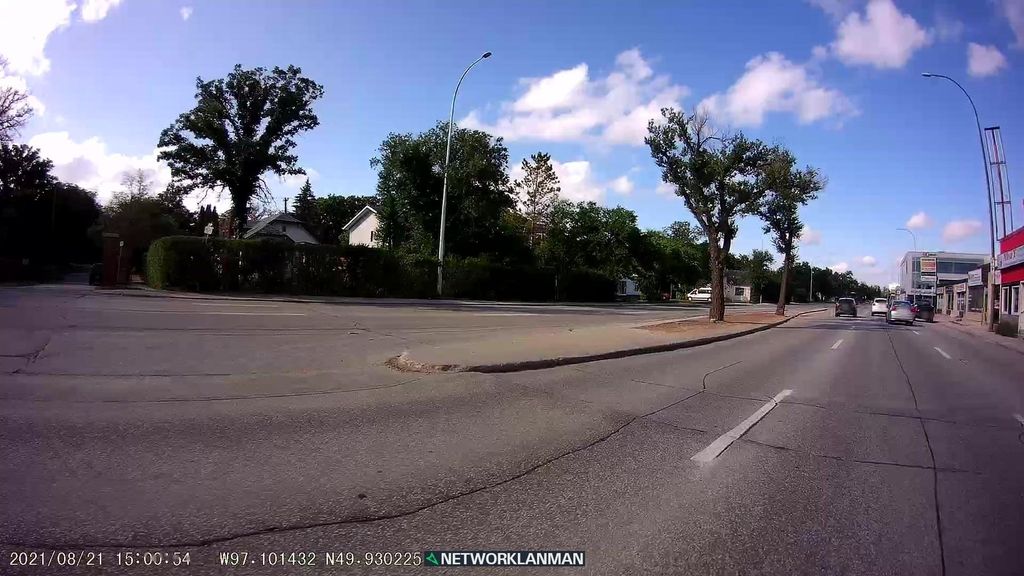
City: winnipeg